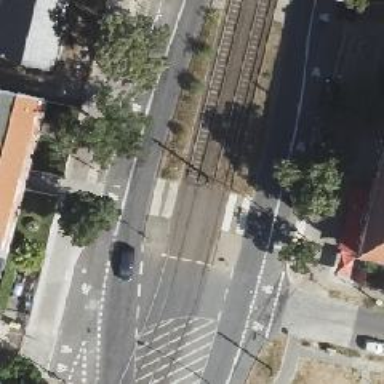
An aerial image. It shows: Tram crossing on the railway.